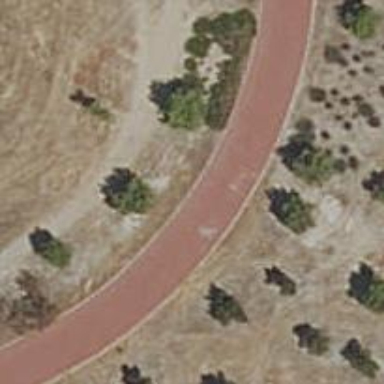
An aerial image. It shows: Asphalt cycleway.